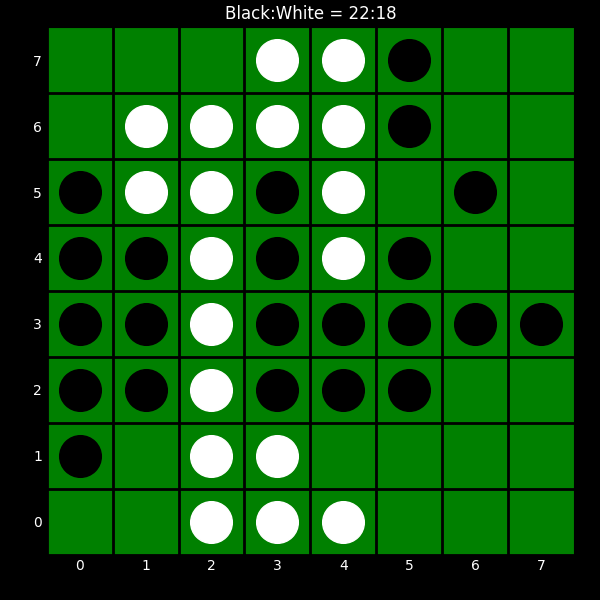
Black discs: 22
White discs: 18